Question: What is the reading of this measurement?
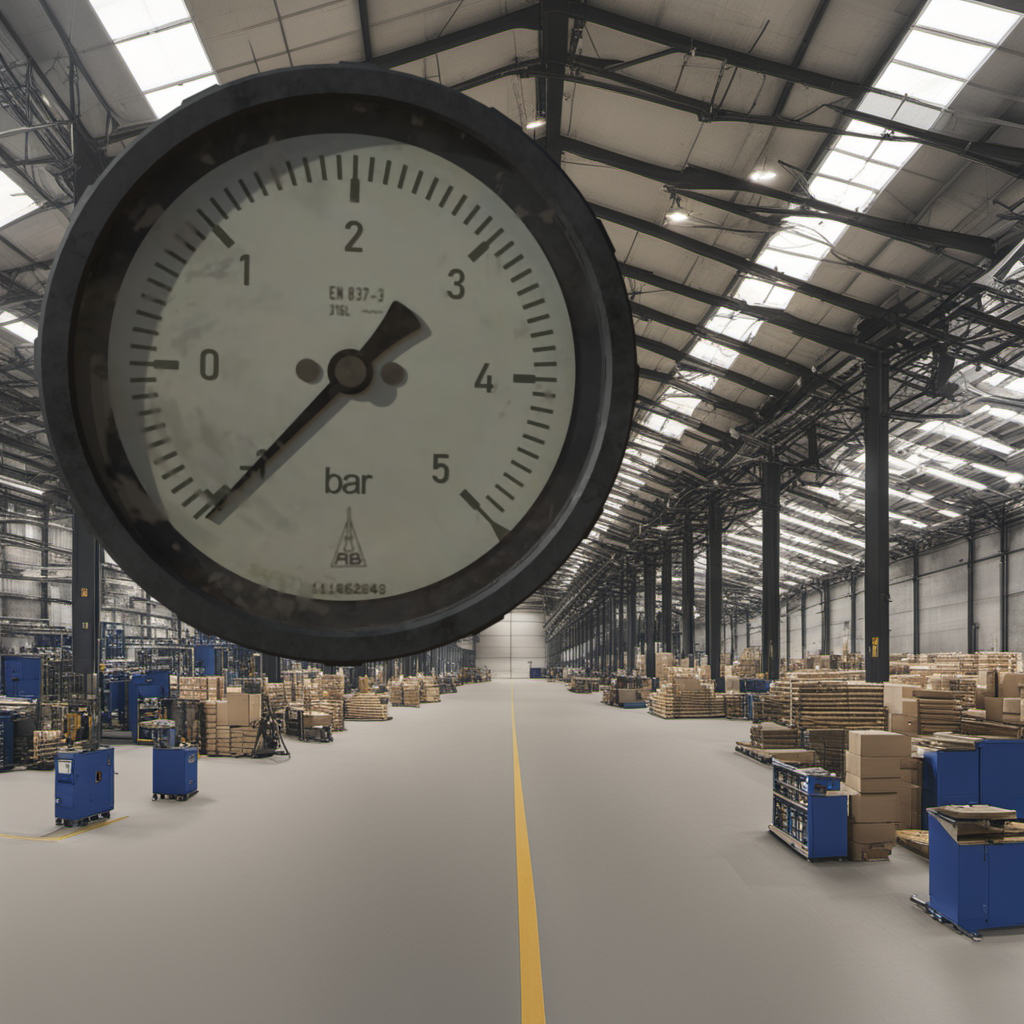
Answer: The result is -1.08
Question: What is the reading range of this measurement?
Answer: The range is from -1 to 5
Question: What is the minimum and maximum reading range of this measurement?
Answer: The minimum value is -1 and the maximum value is 5